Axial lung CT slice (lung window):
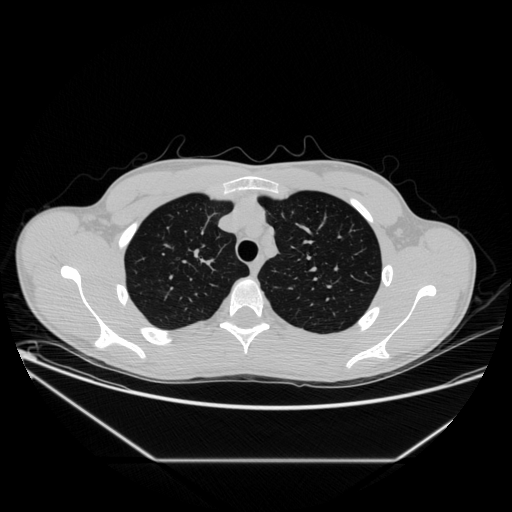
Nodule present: no